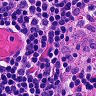
Metastatic tissue present: no